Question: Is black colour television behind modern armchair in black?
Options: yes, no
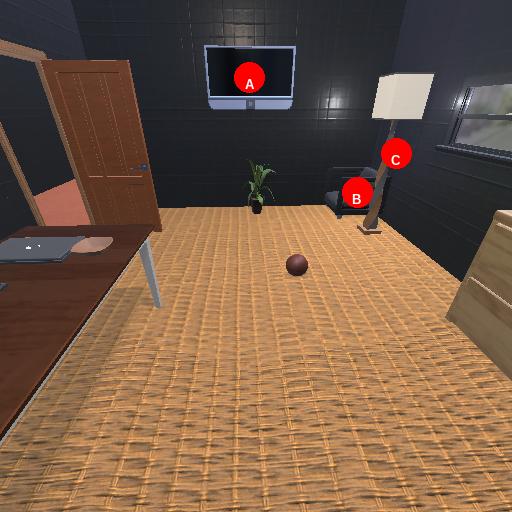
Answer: yes